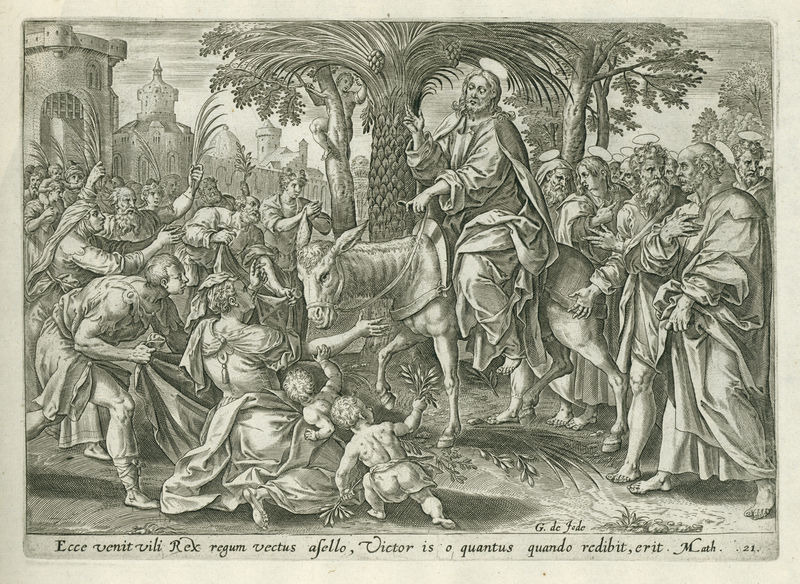
Titel: De intocht in Jerusalem
Künstler: Hans (I) Collaert
Standort: Amsterdam
Institution: Rijksmuseum
Schlagwörter: weiß, bäume, frauen, menschen, stadt, schwarz, schloss, falten, mensch, häuser, kind, esel, kinder, pferd, ritt, schrift, palme, palmwedel, tor, buch, druck, stich, anhänger, christus, jesus, palmen, heilige, jünger, kupferstich, jerusalem, apostel, einzug, palmsonntag, victor, 21